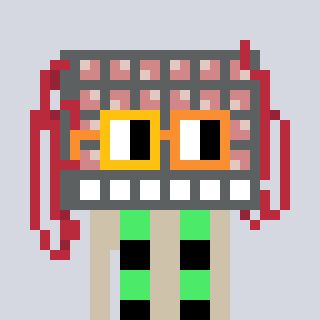
a pixel art character with square yellow and orange glasses, a turing-shaped head and a bege-colored body on a cool background